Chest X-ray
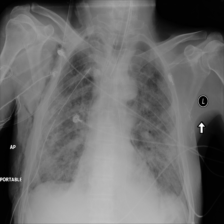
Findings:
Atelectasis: negative
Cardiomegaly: negative
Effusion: negative
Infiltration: negative
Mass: negative
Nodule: negative
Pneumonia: negative
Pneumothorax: negative
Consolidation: negative
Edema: negative
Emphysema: negative
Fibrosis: negative
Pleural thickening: negative
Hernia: negative